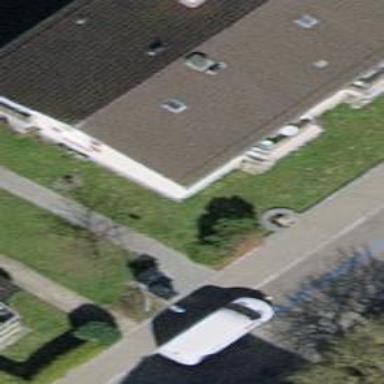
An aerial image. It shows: Building with tile roof.